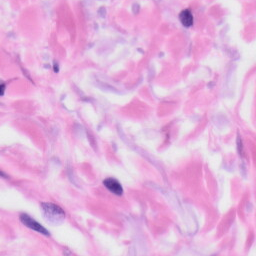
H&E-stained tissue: Skin